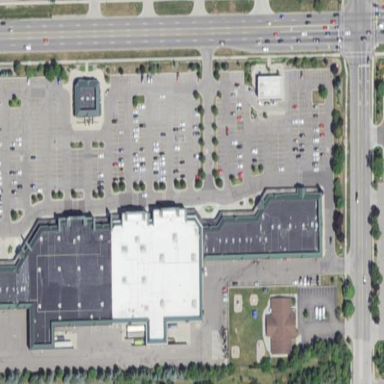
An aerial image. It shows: Retail area.